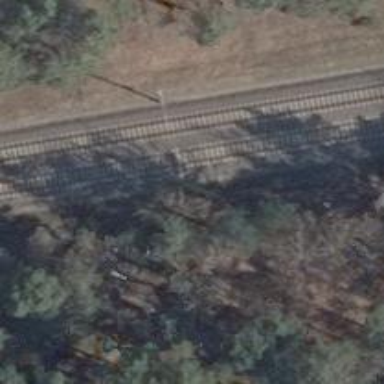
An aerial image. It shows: Milestone along the railway track with catenary mast.